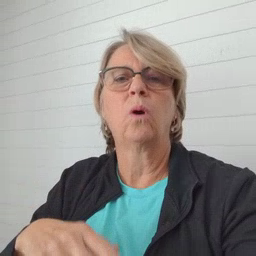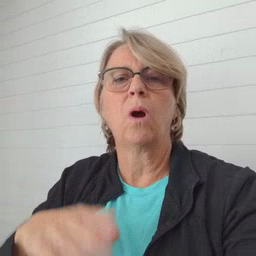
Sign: cloud